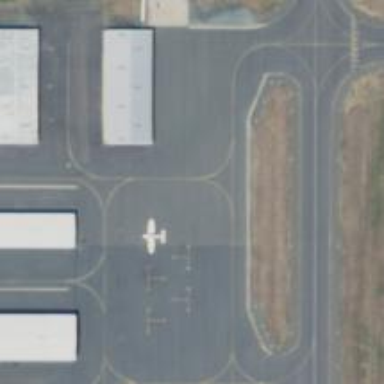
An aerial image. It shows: Image of taxiway at airport.